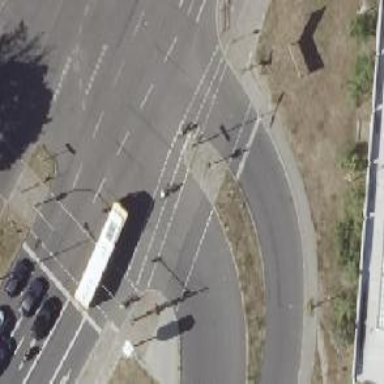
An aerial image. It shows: Cycleway with traffic signal crossing.